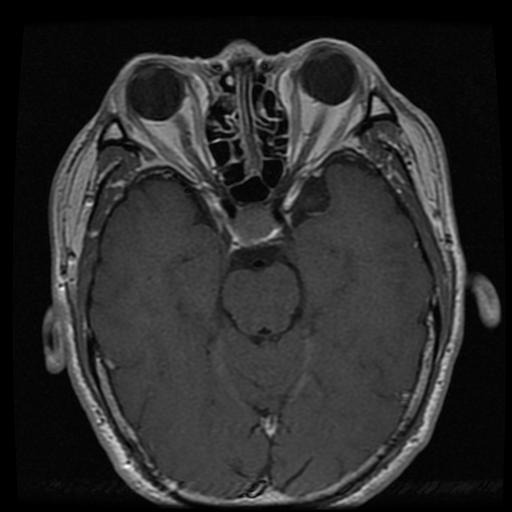
Label: pituitary